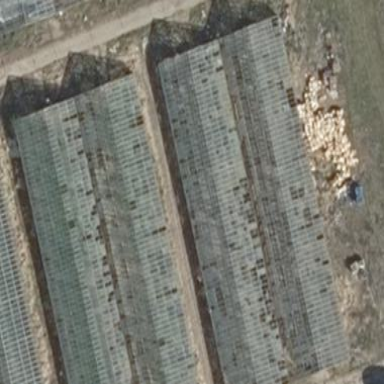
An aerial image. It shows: Greenhouse.